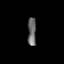
Tissue: lung
Cell type: Others
Senescence score: 0.09491
Nuclear area (px): 231
Mean DAPI intensity: 105.498